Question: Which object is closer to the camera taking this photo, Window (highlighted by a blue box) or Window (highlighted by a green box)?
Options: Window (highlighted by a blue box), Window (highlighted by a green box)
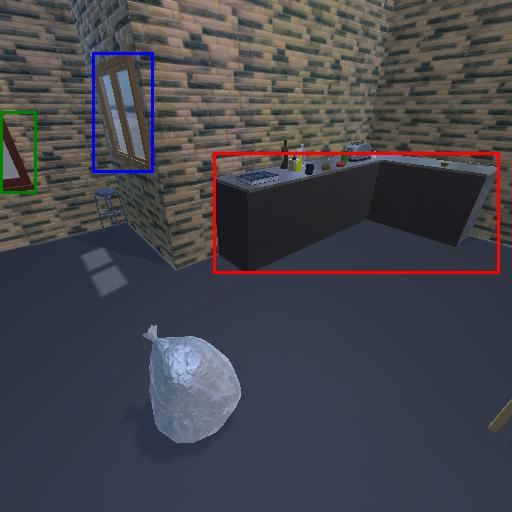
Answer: Window (highlighted by a blue box)